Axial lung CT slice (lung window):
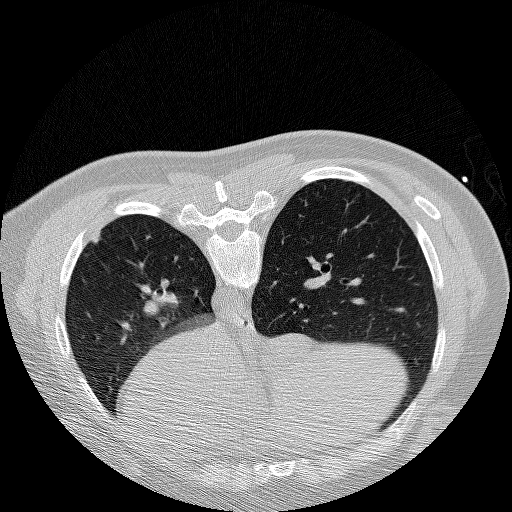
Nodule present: yes
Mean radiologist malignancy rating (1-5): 3